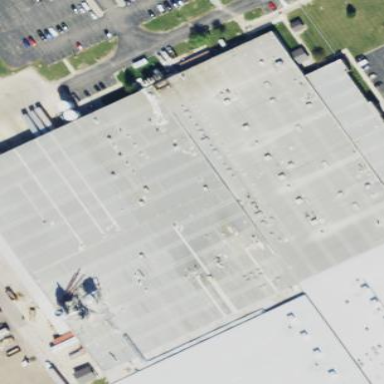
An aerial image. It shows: Industrial building.